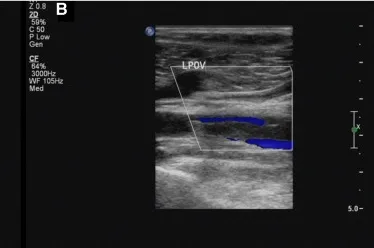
(A,B) Sagittal sonogram and sagittal color Doppler US limb of thrombosis of the left popliteal vein (LPOV).
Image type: radiology (ultrasound)